Question: I have developed a small crystal reports win forms application that connects to an Access DB in the local network and shows a set of basic reports.
I used VS 2010 for this.
I used the 'DAO' connectivity method to access the DB in the VS 2010 Database expert option (Yes, Its all done in the GUI). It works all fine and dandy in my 32 bit dev machine and an Win XP VM machine that i tested it on.
However, I setup the reports on a Win 7 64bit PC and I get this error.

These are the installations I made on the 64bit Win 7 PC:
- -
What I have read till now is that the 64 bit CR runtime engine is ot shipped with the dll (crdb_dao.dll) which is available in 32 bit version.
Any suggestions... Any workarounds?
Appreciate your help :-)!
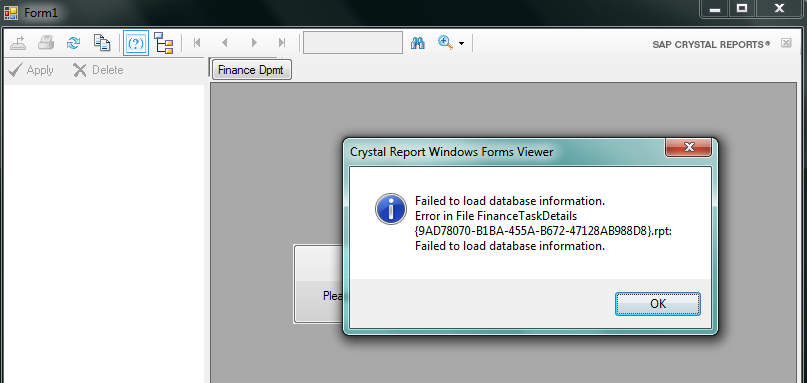
Answer: ### It's all about bitness
With Access databases, you have to be careful about the bitness of your application:
- There is not standard 64 bit driver for '.mdb' files (there is one by default in Windows for 32 bits though).- To be able to access '.mdb' and '.accdb' databases from a 64 bit application, you must have MSOffice 64 bit or Access 64 bit or the <URL> drivers for 64 bit.
If you have MSOffice or Access 2007/2010/2013 32 bit installed on that machine, you won't be able to install the 64 bit driver, you can't mix and match 32 bit and 64 bit Office components.
### To solve your issue
- If you are using '.mdb' Access files, simply compile for 32 bits explicitly (not AnyCPU since it will try to launch your app as 64 bit in a 64 OS).- If you are using '.accdb' Access files, match the bitness of Office/Access installed on the user machine, or, if Office isn't there, install the <URL> or MSOffice installed on the user's machine.
Note: just to clarify, if MSOffice 2007/2010/2013 is already installed on the user's machine, there is no need to install the Access Database Engine.